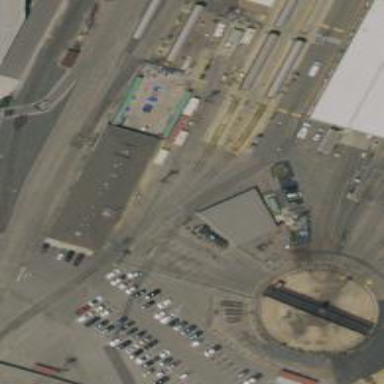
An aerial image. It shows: Railway yard in service.